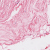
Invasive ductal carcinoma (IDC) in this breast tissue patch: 0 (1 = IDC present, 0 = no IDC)